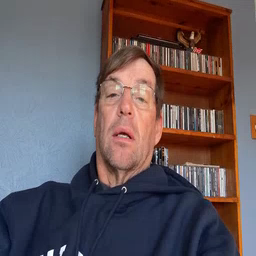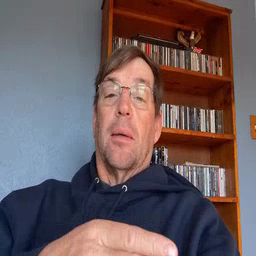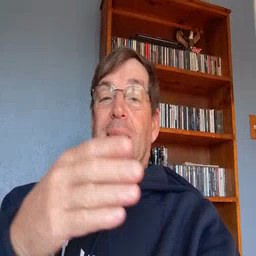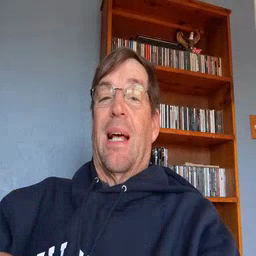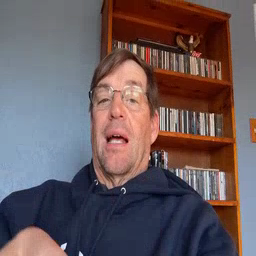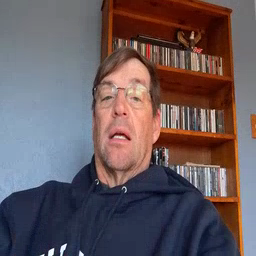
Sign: beside